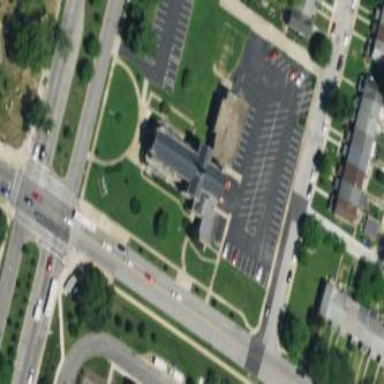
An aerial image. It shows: Chapel that serves as place of worship.